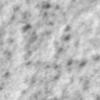
Label: no_change